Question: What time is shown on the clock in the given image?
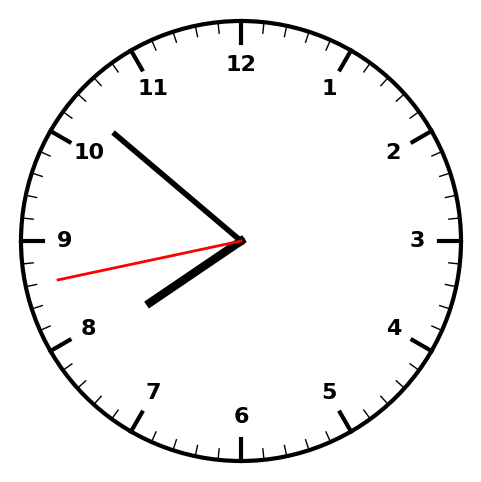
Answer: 07:51:43